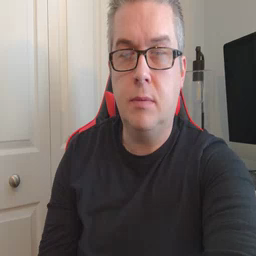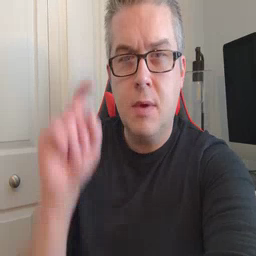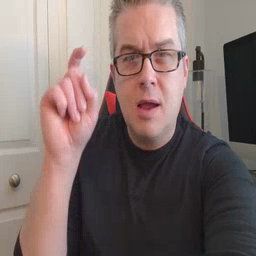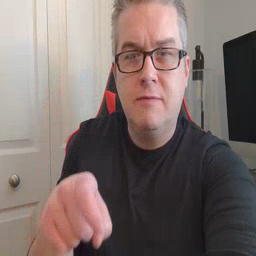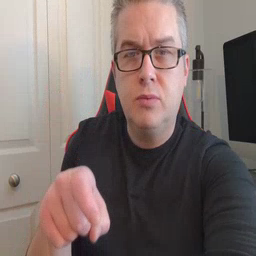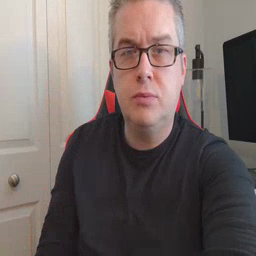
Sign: haveto